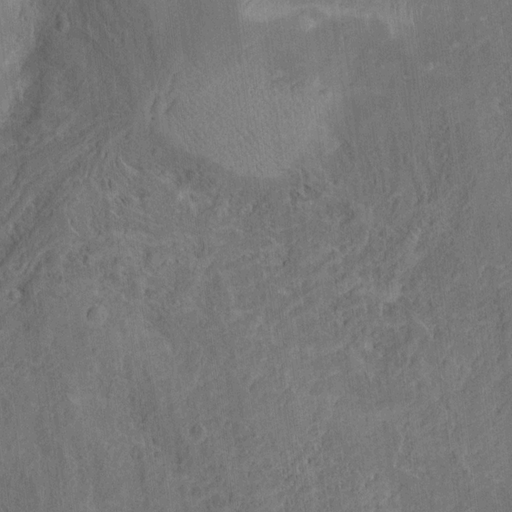
Classes present: Background